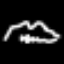
Label: squiggle